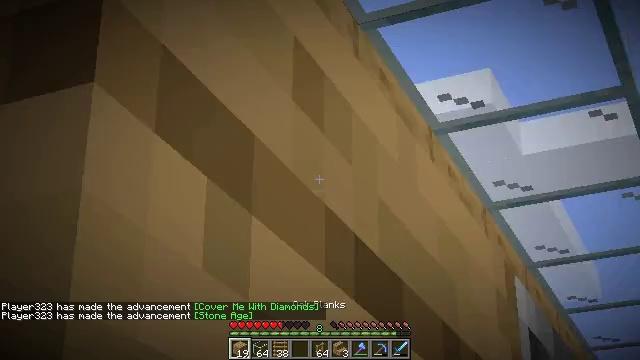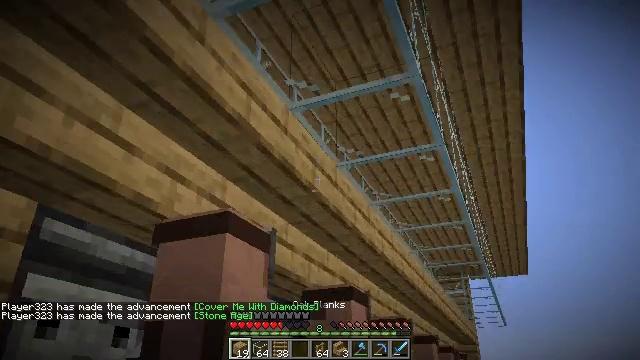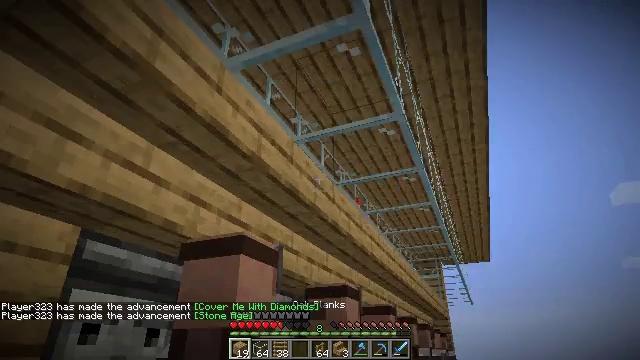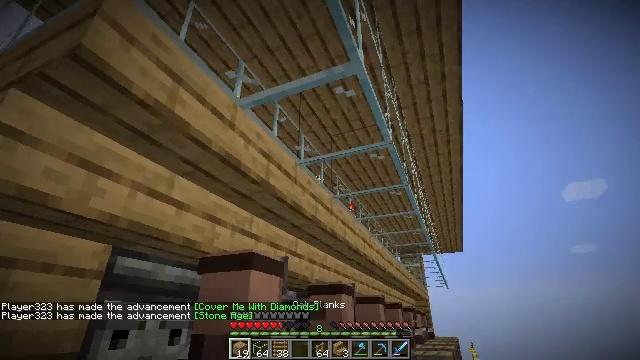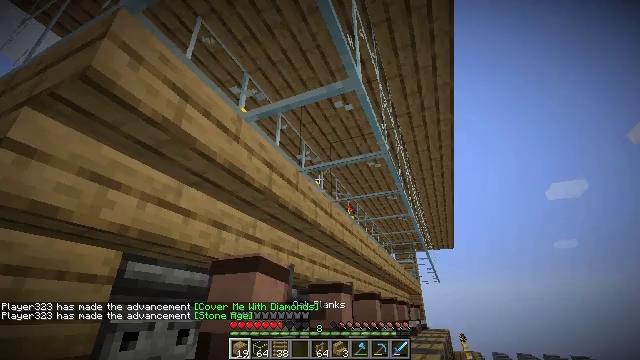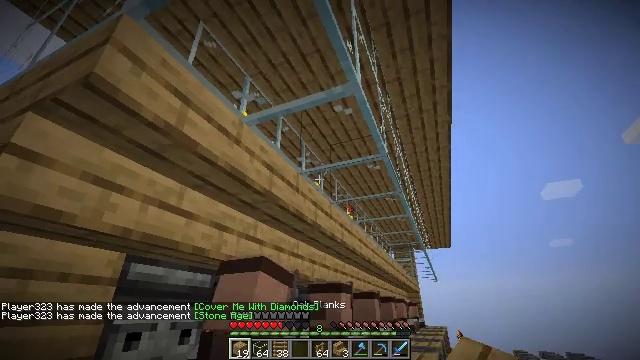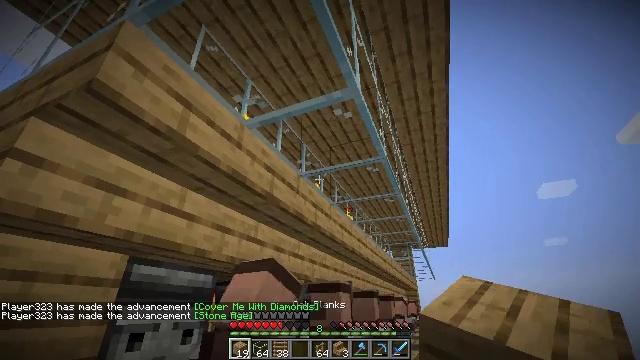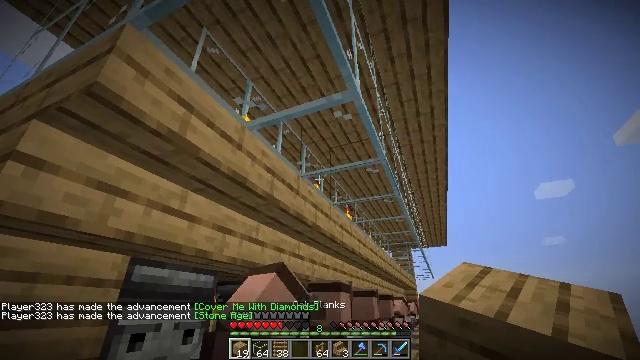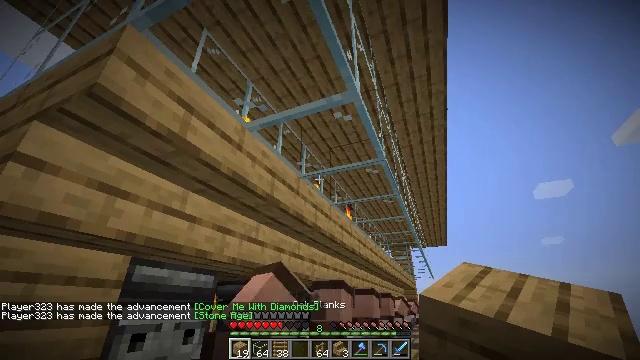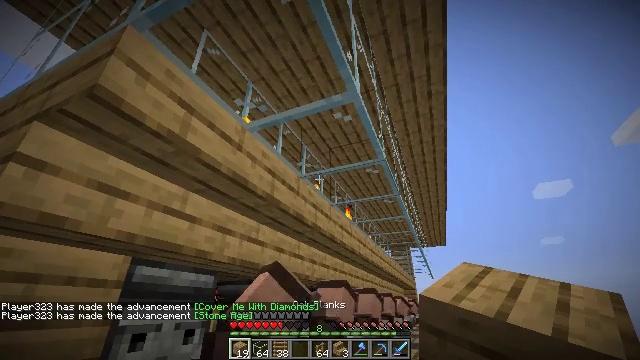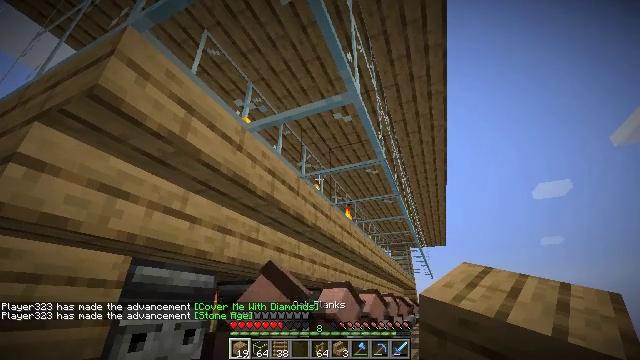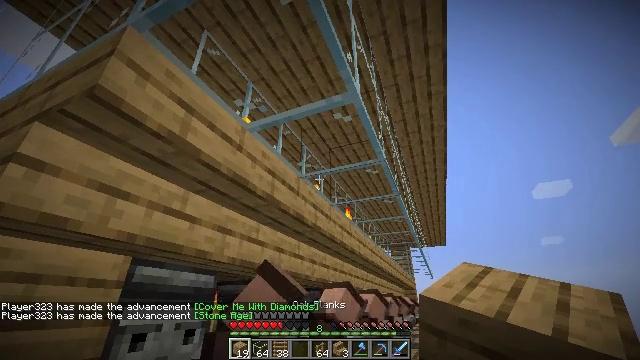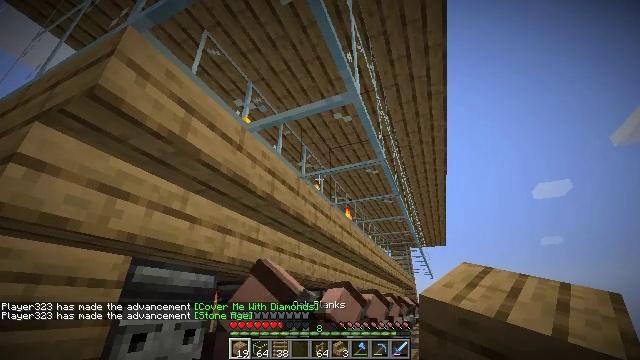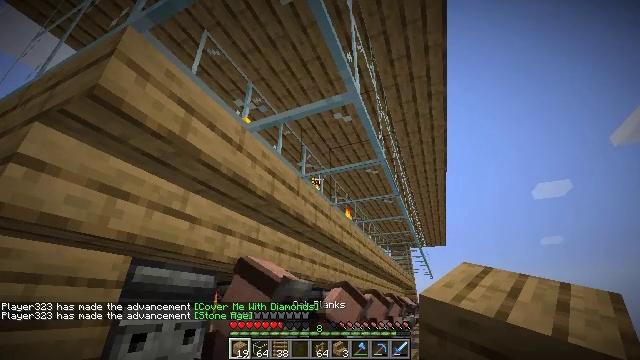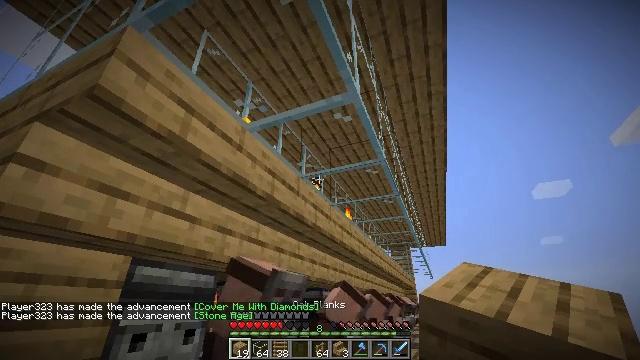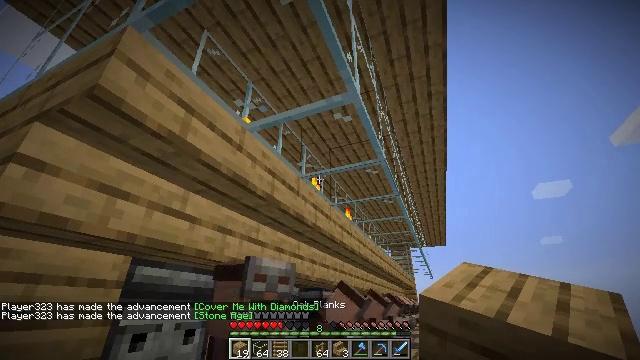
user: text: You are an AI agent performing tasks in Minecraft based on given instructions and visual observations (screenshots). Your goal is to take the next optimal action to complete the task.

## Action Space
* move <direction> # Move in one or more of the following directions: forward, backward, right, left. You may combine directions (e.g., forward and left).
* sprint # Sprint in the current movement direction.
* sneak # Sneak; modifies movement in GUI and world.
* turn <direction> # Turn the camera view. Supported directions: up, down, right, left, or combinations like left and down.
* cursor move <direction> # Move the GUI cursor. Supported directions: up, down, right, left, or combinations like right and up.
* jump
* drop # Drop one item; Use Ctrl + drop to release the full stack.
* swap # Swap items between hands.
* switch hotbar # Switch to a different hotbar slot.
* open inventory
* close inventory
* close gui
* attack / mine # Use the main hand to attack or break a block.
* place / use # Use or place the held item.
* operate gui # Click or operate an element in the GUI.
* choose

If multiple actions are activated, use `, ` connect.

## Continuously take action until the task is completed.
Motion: motion action
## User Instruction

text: Mine oak stairs.
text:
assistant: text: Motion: no_op
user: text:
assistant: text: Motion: no_op
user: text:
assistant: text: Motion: no_op
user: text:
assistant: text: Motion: no_op
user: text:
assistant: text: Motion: no_op
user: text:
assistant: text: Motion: no_op
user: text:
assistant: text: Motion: no_op
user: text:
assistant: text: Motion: no_op
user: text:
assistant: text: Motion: no_op
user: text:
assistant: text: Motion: no_op
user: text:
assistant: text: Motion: no_op
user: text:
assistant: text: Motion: no_op
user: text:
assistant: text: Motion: no_op
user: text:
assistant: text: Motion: no_op
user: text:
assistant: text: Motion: no_op
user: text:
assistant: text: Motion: no_op
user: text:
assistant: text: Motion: no_op
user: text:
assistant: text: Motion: no_op
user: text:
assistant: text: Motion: no_op
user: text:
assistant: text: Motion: no_op
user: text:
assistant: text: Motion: no_op
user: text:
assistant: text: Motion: no_op
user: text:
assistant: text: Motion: no_op
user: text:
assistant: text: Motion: no_op
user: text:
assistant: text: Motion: no_op
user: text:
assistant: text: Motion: no_op
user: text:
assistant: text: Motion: no_op
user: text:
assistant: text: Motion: no_op
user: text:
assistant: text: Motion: no_op
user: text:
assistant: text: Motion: no_op